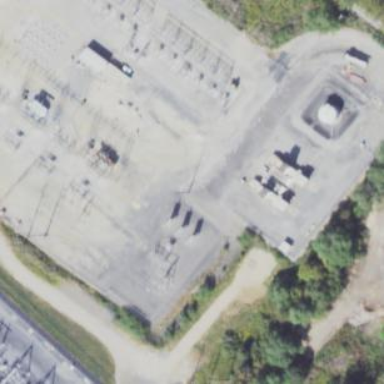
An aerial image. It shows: Fence surrounding power plant.